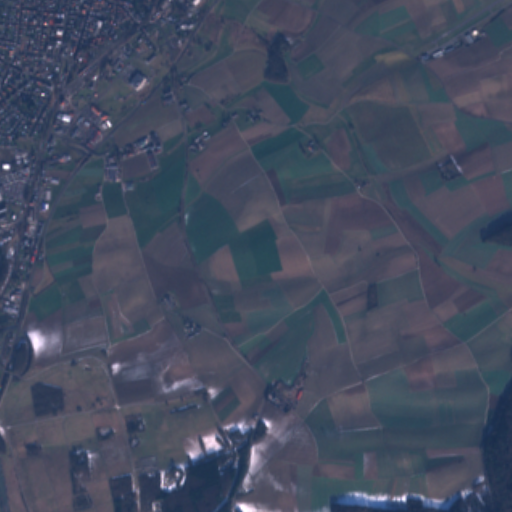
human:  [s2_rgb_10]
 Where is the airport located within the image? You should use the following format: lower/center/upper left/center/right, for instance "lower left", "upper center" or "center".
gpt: The airport is located in the upper right of the image.
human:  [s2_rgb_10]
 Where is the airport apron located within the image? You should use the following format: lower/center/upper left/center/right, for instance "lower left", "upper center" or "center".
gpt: The airport apron is located in the upper right of the image.
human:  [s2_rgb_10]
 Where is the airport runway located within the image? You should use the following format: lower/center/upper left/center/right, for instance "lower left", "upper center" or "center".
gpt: The airport runway is located in the upper right of the image.
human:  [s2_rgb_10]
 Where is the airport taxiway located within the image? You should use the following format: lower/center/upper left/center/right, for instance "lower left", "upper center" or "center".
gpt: The airport taxiway is located in the upper right of the image.
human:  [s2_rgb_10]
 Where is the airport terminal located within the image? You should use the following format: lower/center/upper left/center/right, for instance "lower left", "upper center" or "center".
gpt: The airport terminal is located in the upper right of the image.
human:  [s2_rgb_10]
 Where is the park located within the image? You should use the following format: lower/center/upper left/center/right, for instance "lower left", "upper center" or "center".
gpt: The park is located in the upper left of the image.
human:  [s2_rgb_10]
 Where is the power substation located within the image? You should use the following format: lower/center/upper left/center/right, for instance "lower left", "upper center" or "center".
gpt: The power substation is located in the upper left of the image.
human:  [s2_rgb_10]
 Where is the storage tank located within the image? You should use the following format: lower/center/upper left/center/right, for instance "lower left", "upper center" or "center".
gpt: The storage tank is located in the upper center of the image.
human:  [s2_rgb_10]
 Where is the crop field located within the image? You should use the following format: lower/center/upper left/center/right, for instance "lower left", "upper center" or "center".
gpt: There is no crop field in the image.